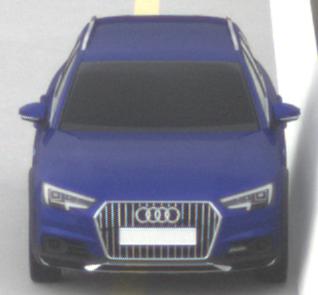
Make: Audi
Model: A4 Allroad 45 TFSI
Detailed model: A4 (B9) allroad
Model produced from: 2019/02
Model produced until: 2019/05
Doors: 5
Color: blue
Road condition: dry road
Daytime: morning or afternoon
Contrast: low contrast